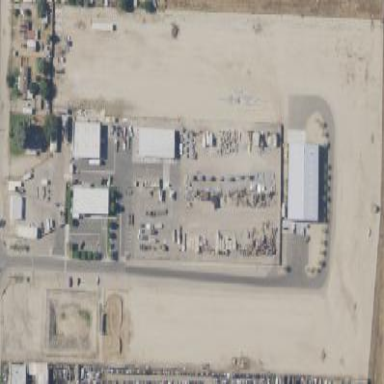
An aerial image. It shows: Commercial area.